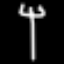
Label: fork